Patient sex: F
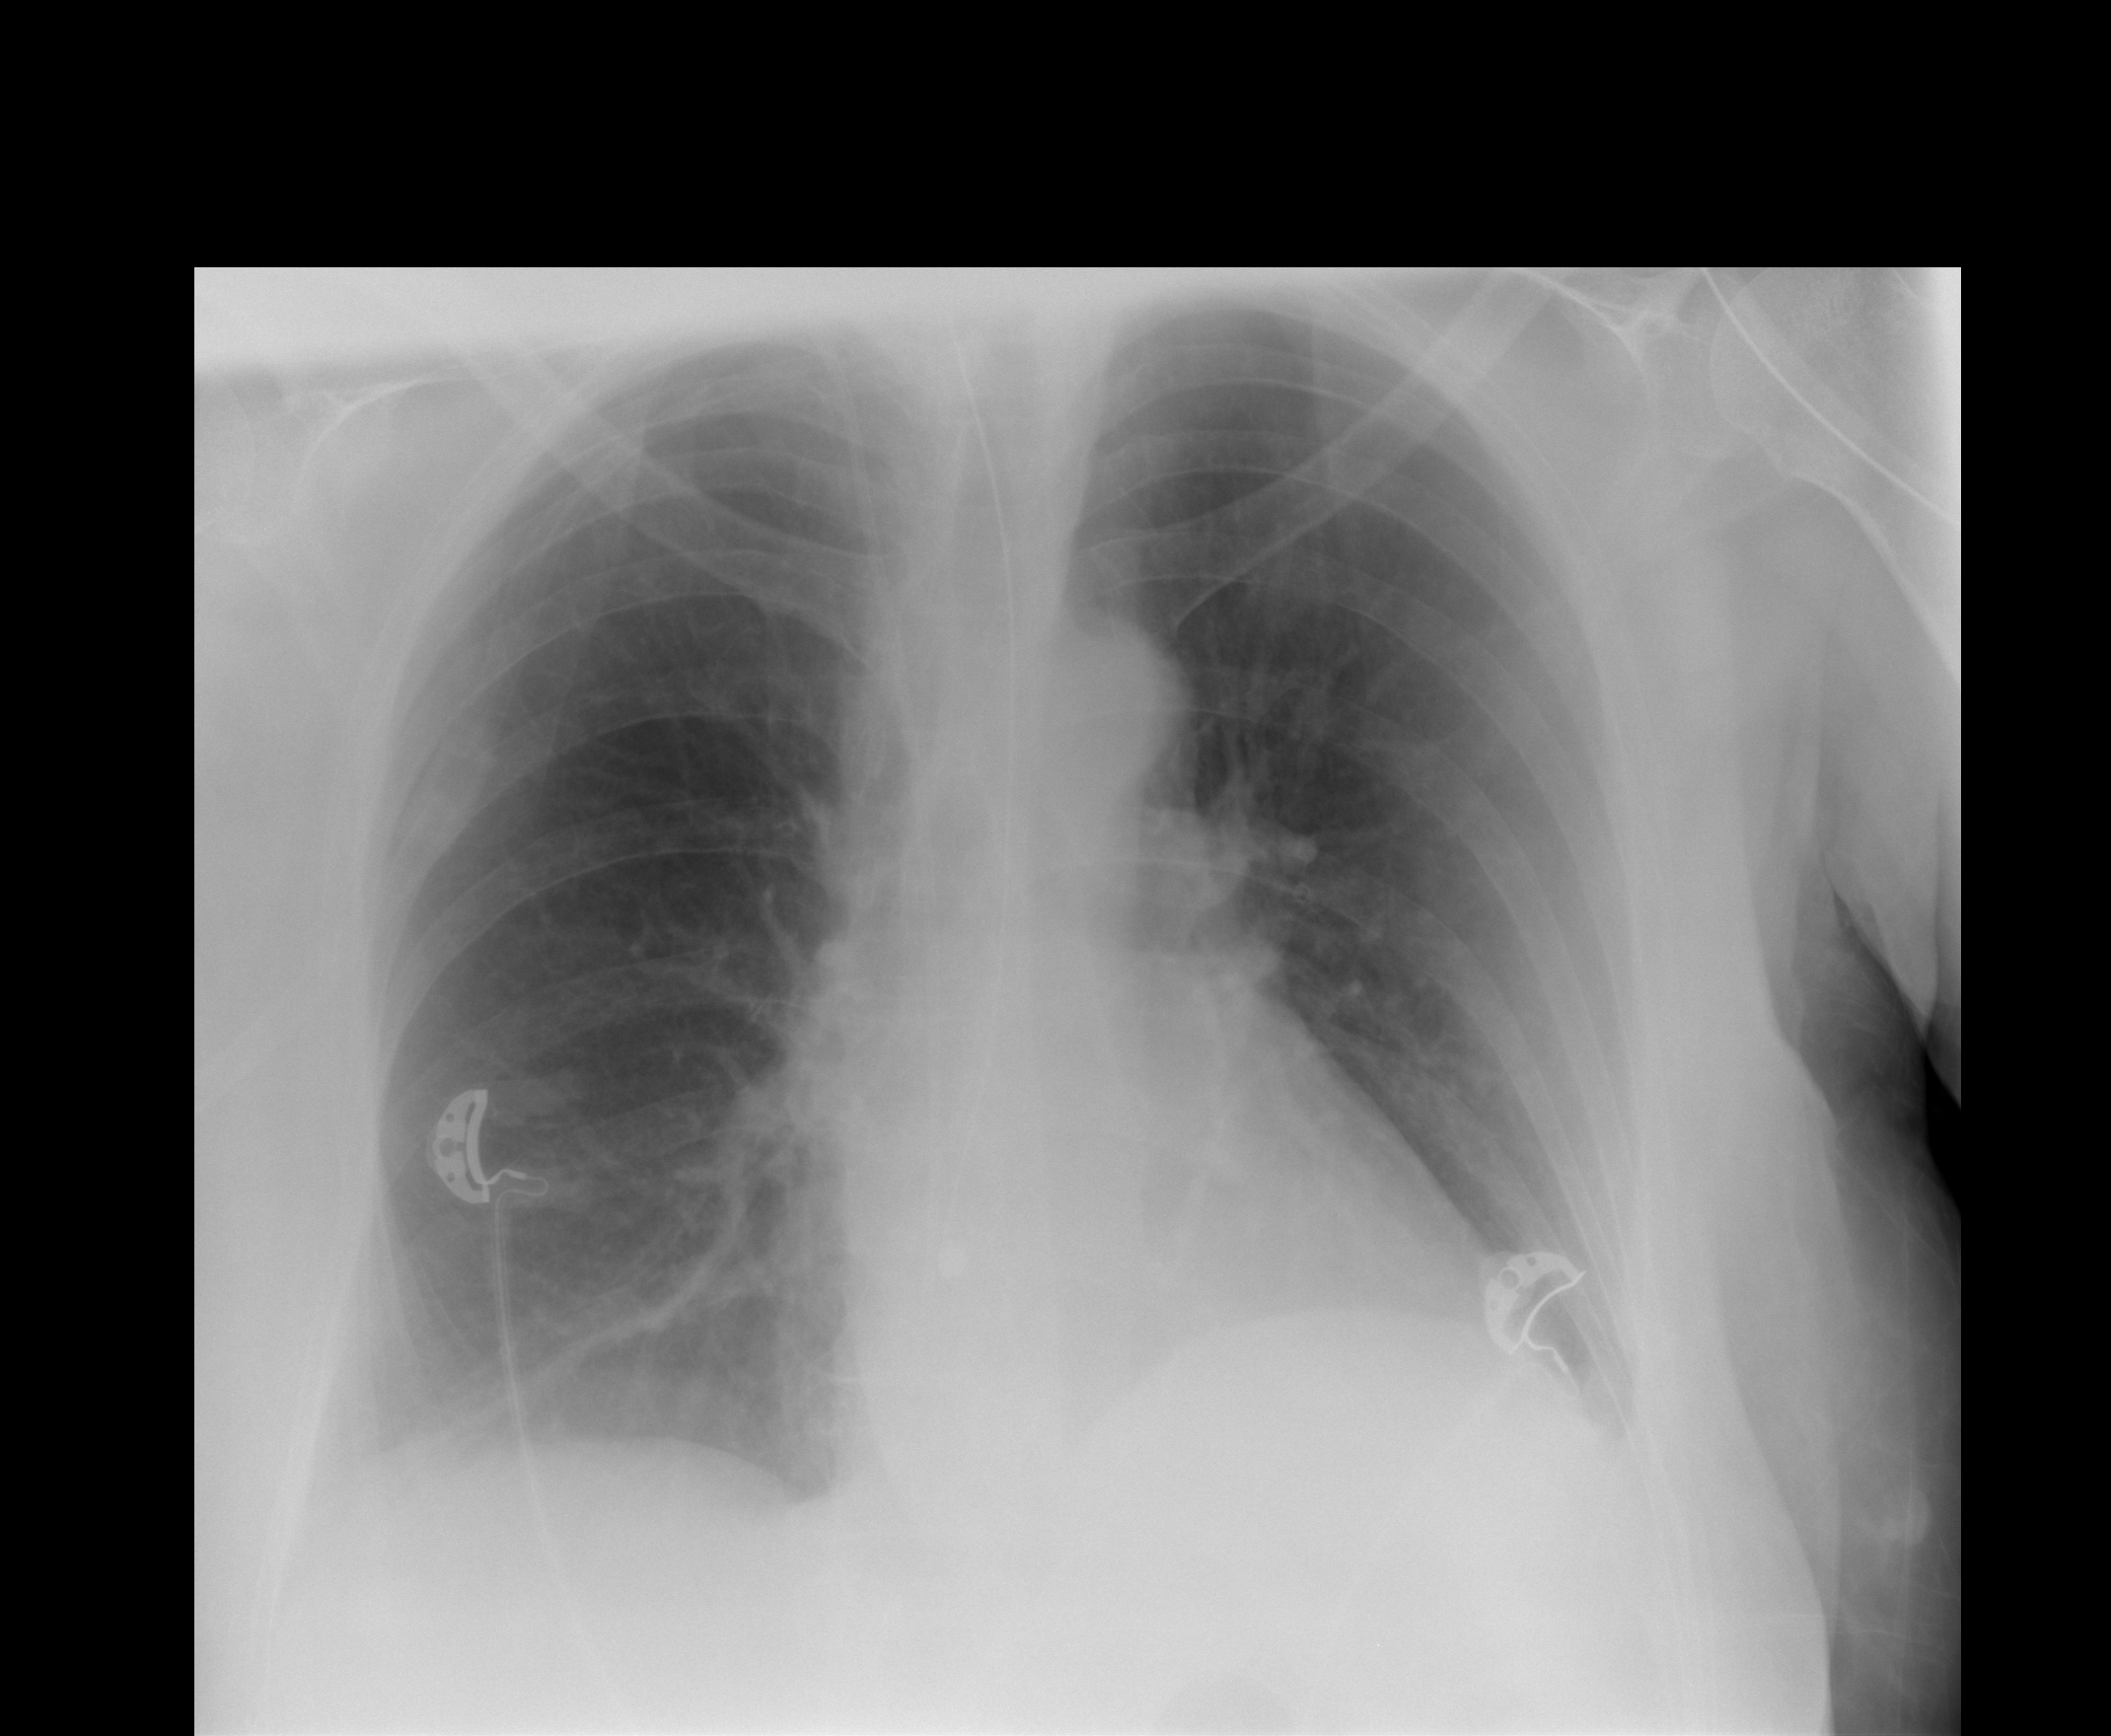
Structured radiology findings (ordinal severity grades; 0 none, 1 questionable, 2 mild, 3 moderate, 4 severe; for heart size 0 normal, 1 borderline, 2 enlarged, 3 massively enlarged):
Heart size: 0
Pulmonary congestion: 0
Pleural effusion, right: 0
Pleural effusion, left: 0
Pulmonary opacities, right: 0
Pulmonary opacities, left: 0
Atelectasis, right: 2
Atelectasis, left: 0